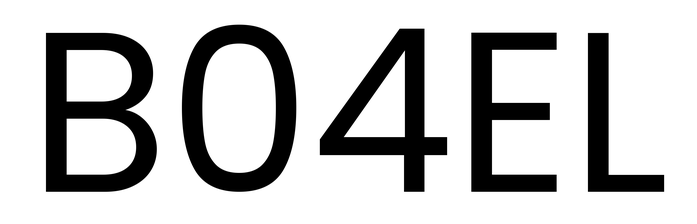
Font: Poppins-Regular